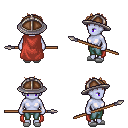
a pixel art fantasy rpg character, female body template, dark elf, purple skin, maroon cape, teal pants, light blonde bedhead hairstyle, chain helm, white slippers, spear, four views (front, back, left, right), 2x2 character sprite sheet, small pixel art, hard edges, no anti-aliasing